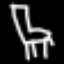
Label: chair